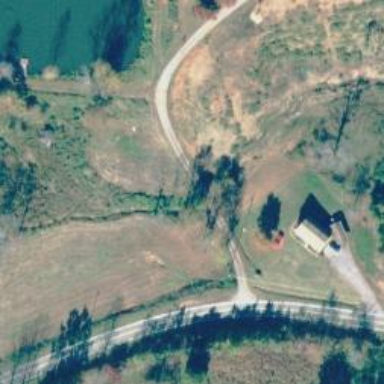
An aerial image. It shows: Culvert tunnel.